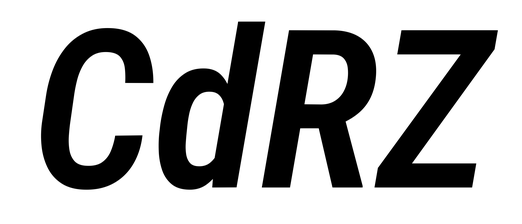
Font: Roboto-Italic_Condensed_SemiBold_Italic